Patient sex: F
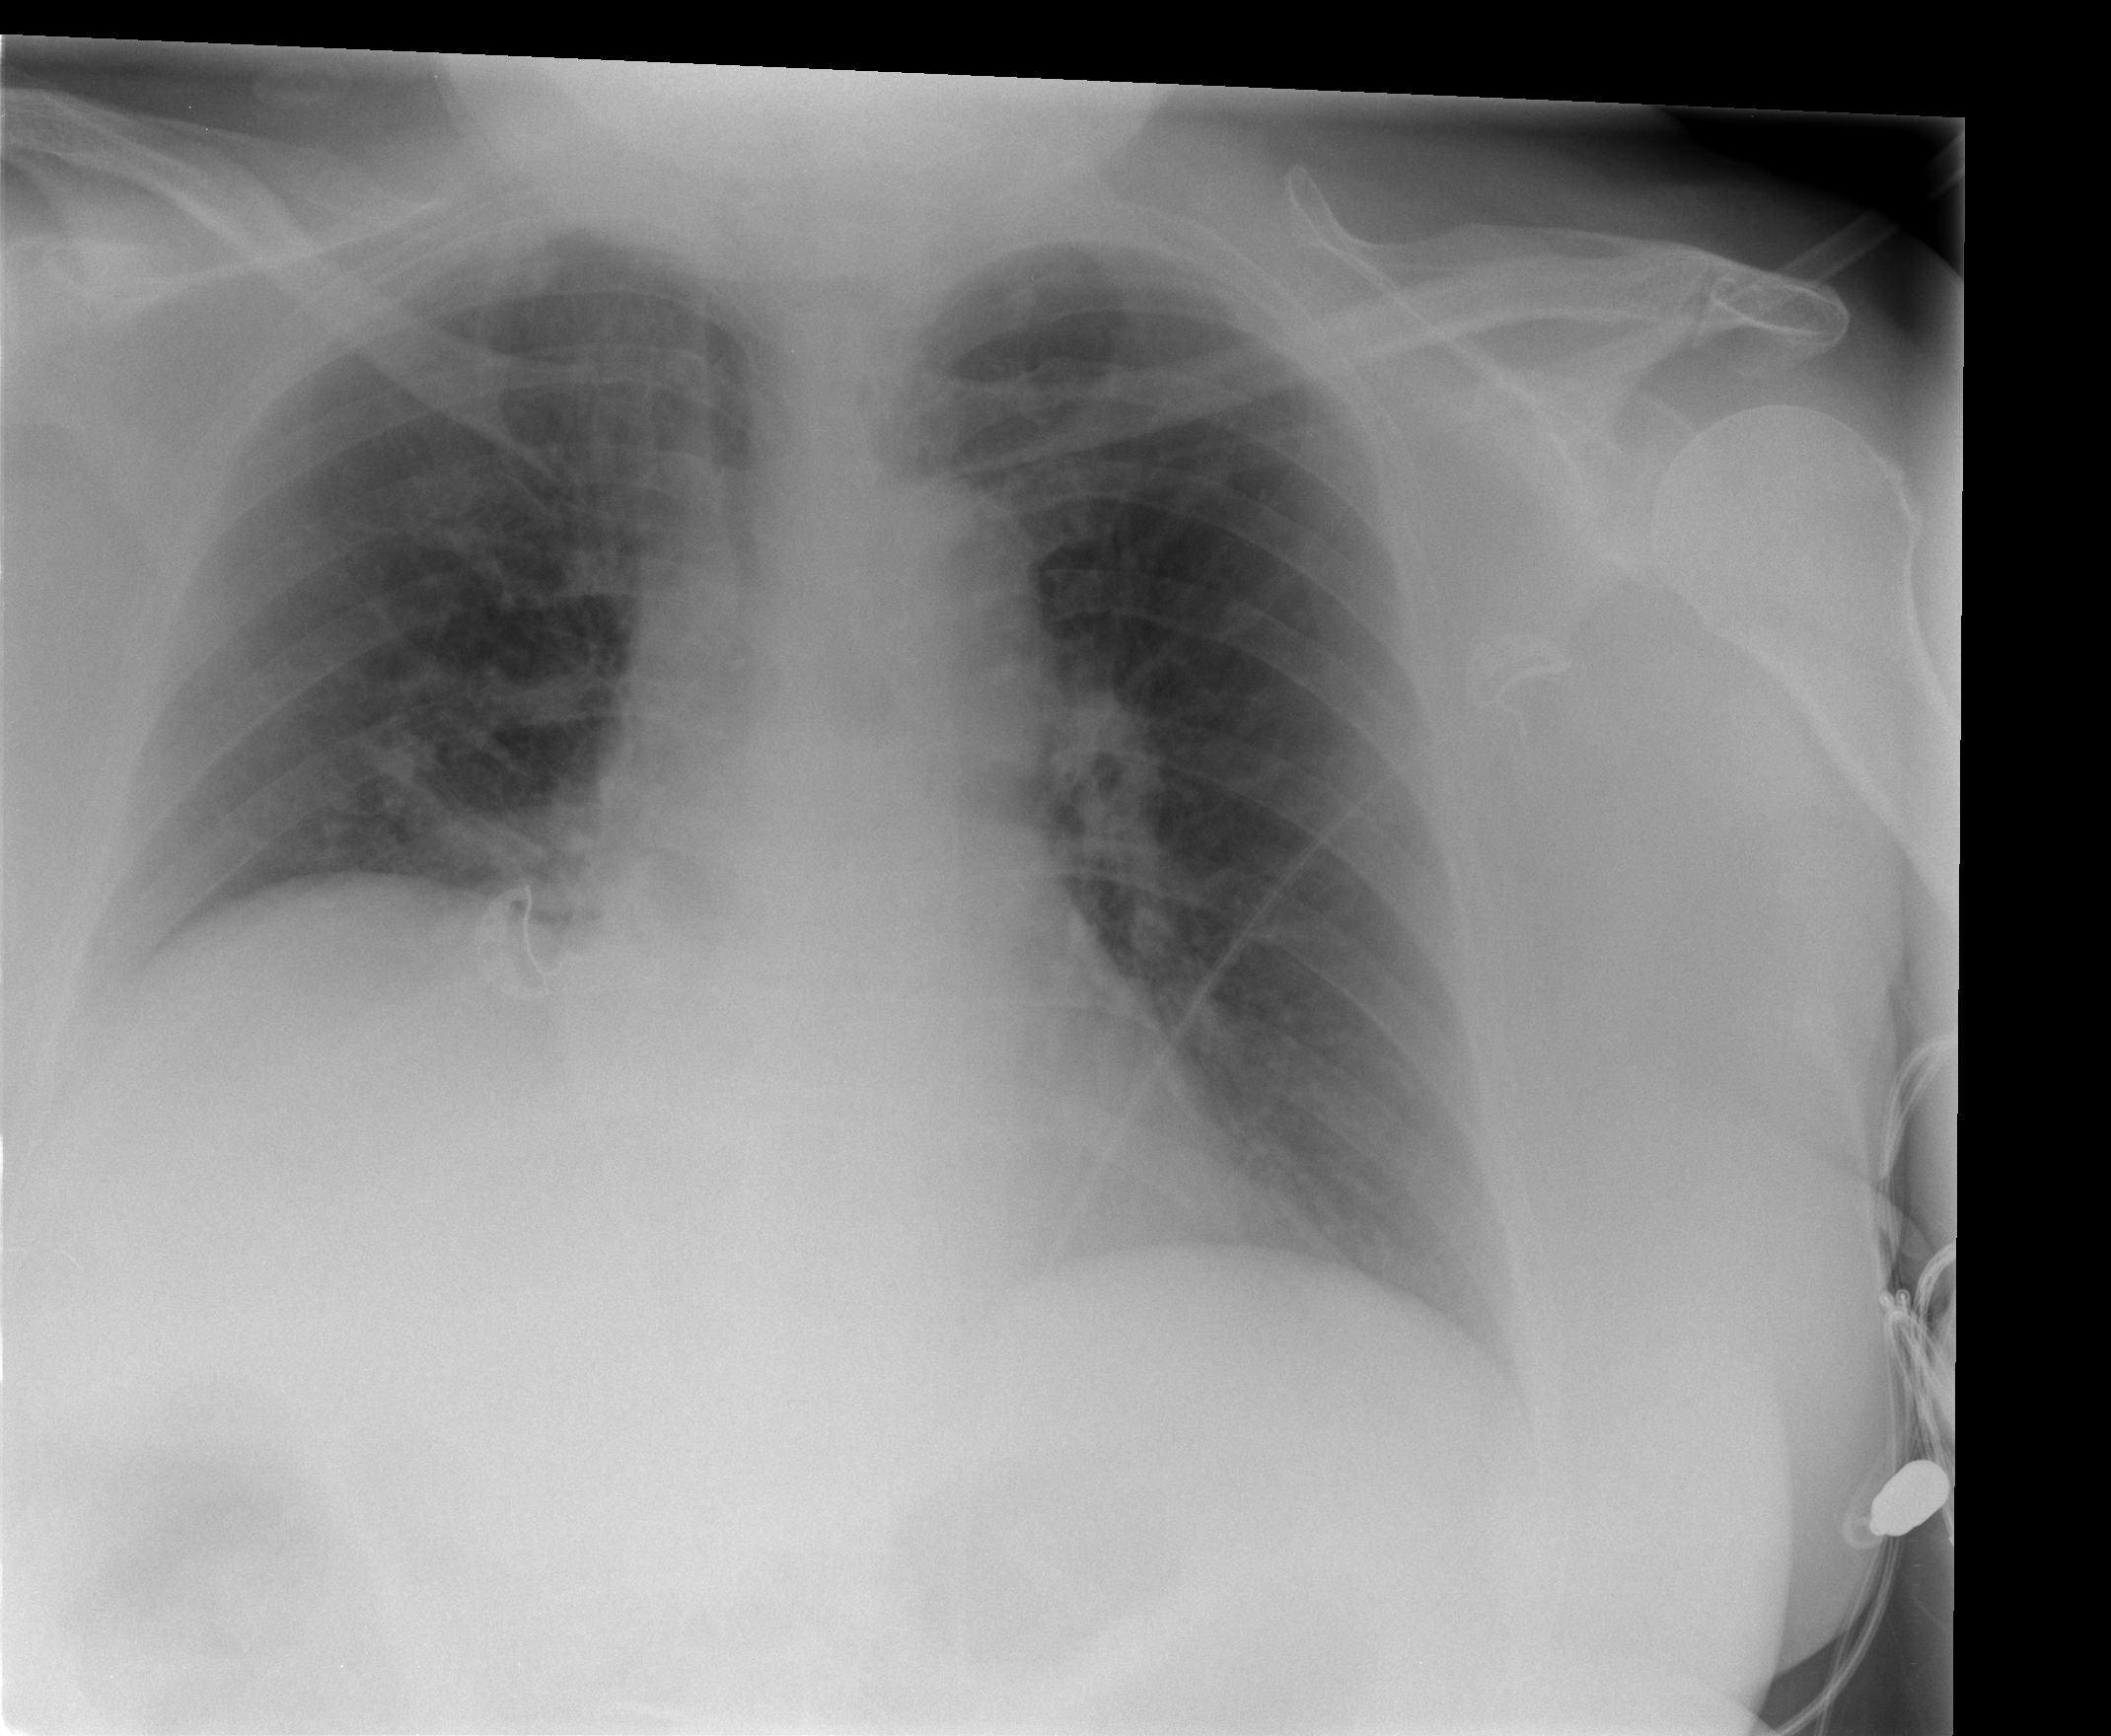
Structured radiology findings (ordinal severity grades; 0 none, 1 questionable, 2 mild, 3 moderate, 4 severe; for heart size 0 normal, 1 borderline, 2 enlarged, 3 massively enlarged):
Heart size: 0
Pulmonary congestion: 0
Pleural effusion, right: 0
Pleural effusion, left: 0
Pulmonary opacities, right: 0
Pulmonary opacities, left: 0
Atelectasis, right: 1
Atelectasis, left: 2